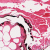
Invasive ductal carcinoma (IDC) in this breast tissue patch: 0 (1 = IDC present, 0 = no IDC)